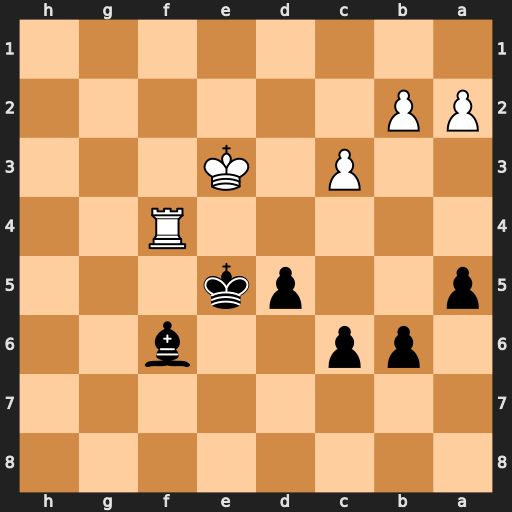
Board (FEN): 8/8/1pp2b2/p2pk3/5R2/2P1K3/PP6/8
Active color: b
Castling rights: -
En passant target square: -
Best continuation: Bg5 Kf3 Bxf4